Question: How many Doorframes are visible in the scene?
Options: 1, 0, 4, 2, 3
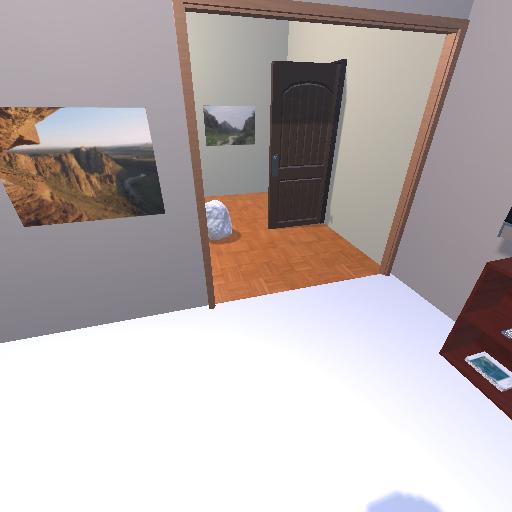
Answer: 1